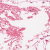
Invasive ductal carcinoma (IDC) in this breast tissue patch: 0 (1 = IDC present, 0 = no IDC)